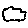
Label: cloud